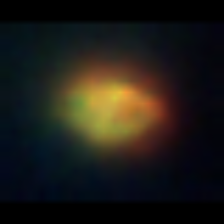
Taxon: NanoPlankton
Group: Other